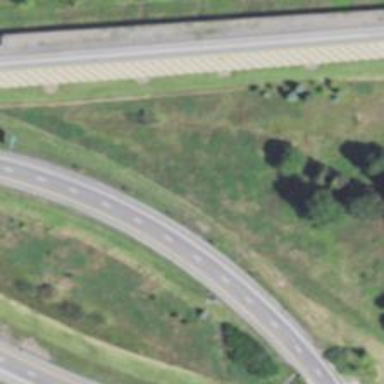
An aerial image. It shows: Motorway link with asphalt surface and embankment.